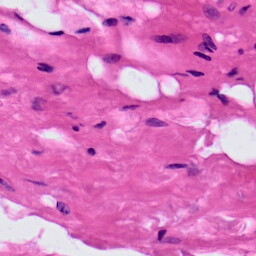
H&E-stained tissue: Prostate